Question: As the title says I have many images which show a circle. The problem is that the image is a square, and I would like to make transparent the white areas around the circle. This is one of the images:

Unfortunately the white areas are not visible because the background of stack overflow is white. Is there the possibility to remove the four white corners (without removing all white areas as some of the elements in the circle could be white)?
In photoshop I would use the "magic wand" tool, if you know what I mean. Thanks for any help.
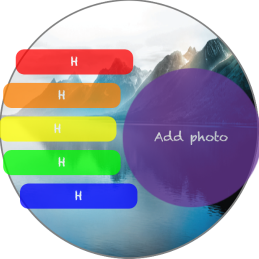
Answer: Simply set the corner radius to half the image width or height (assuming the images are square, of course):
'''
#import <QuartzCore/QuartzCore.h>
imageView.layer.cornerRadius = imageView.bounds.size.width;
imageView.layer.masksToBounds = YES;
'''
And, if you like an (additional) border:
'''
imageView.layer.borderWidth = 0.5f;
'''
Then, reading your comment, to get an image of this:
'''
UIGraphicsBeginImageContext(imageView.layer.bounds.size);
[imageView.layer renderInContext:UIGraphicsGetCurrentContext()];
UIImage* image = UIGraphicsGetImageFromCurrentImageContext();
UIGraphicsEndImageContext();
'''
The rendered 'image' is exactly the size of the layer now.
To prevent pixelation when scaling up, try this:
'''
BOOL opaque = NO;
short scale = [[UIScreen mainScreen] scale];
UIGraphicsBeginImageContextWithOptions(view.bounds.size, opaque, scale);
'''
or perhaps with another scale.